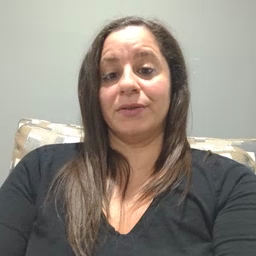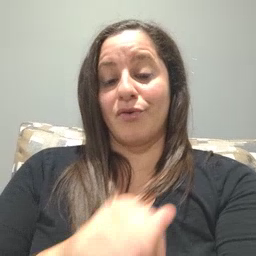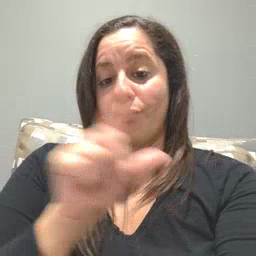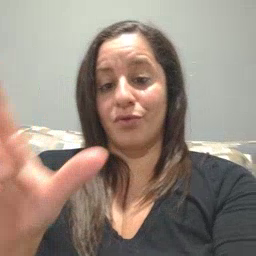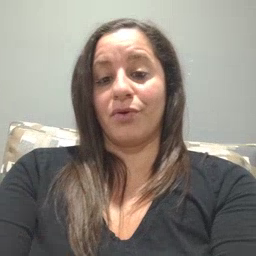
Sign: all